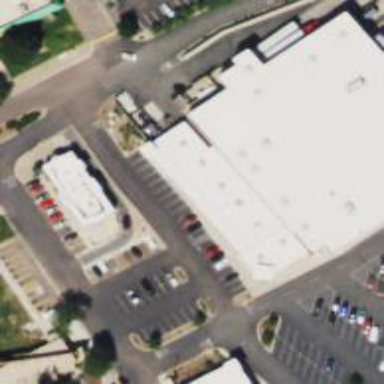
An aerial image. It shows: Retail building.